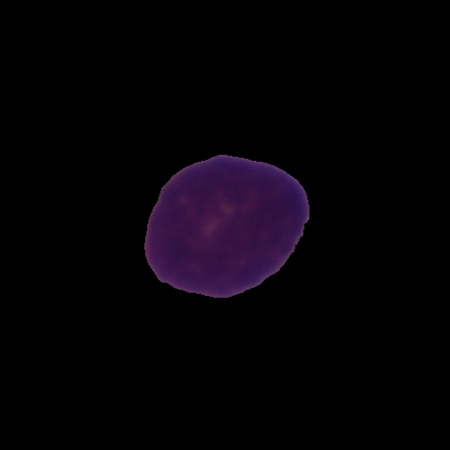
Label: healthy